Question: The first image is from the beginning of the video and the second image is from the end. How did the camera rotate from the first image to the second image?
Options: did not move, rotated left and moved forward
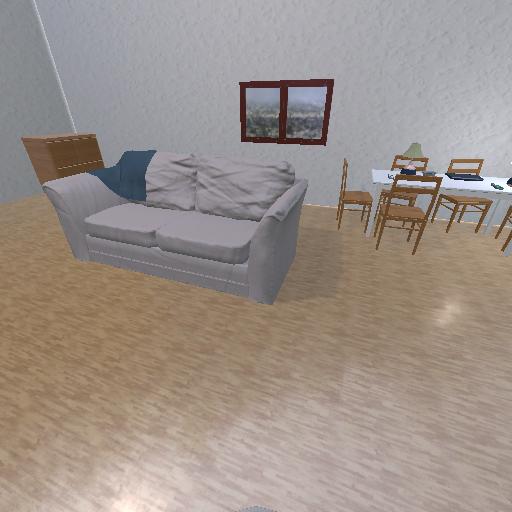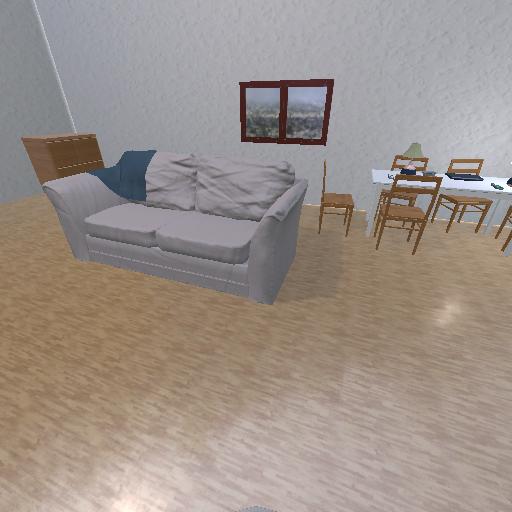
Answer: did not move